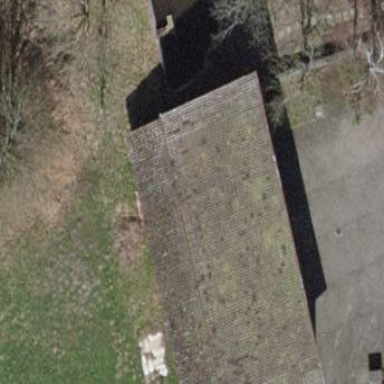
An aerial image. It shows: View of roof of building.